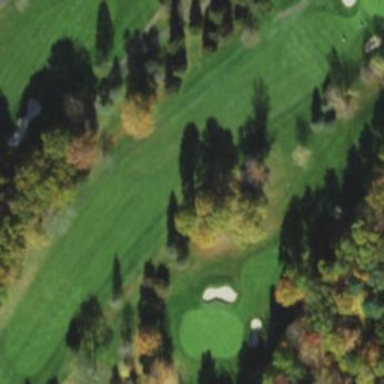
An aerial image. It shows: Golf fairway surrounded by grass.